Interaction volume radius: 10 \u00c5
Interaction volume height: 15 \u00c5
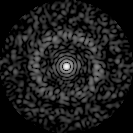
Disorder parameter: 0.8482